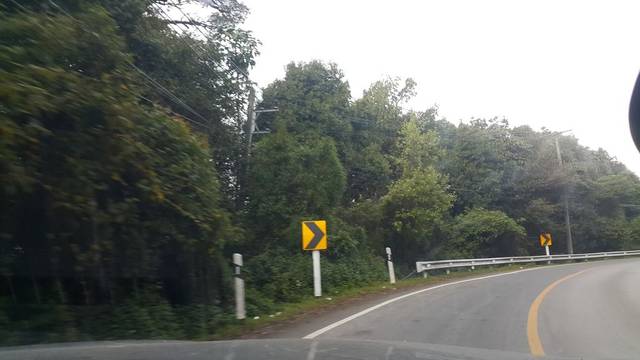
Region: Thailand
Coordinates: 18.588, 98.485